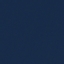
Land use / land cover class: SeaLake